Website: home-depot
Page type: customer-info-address
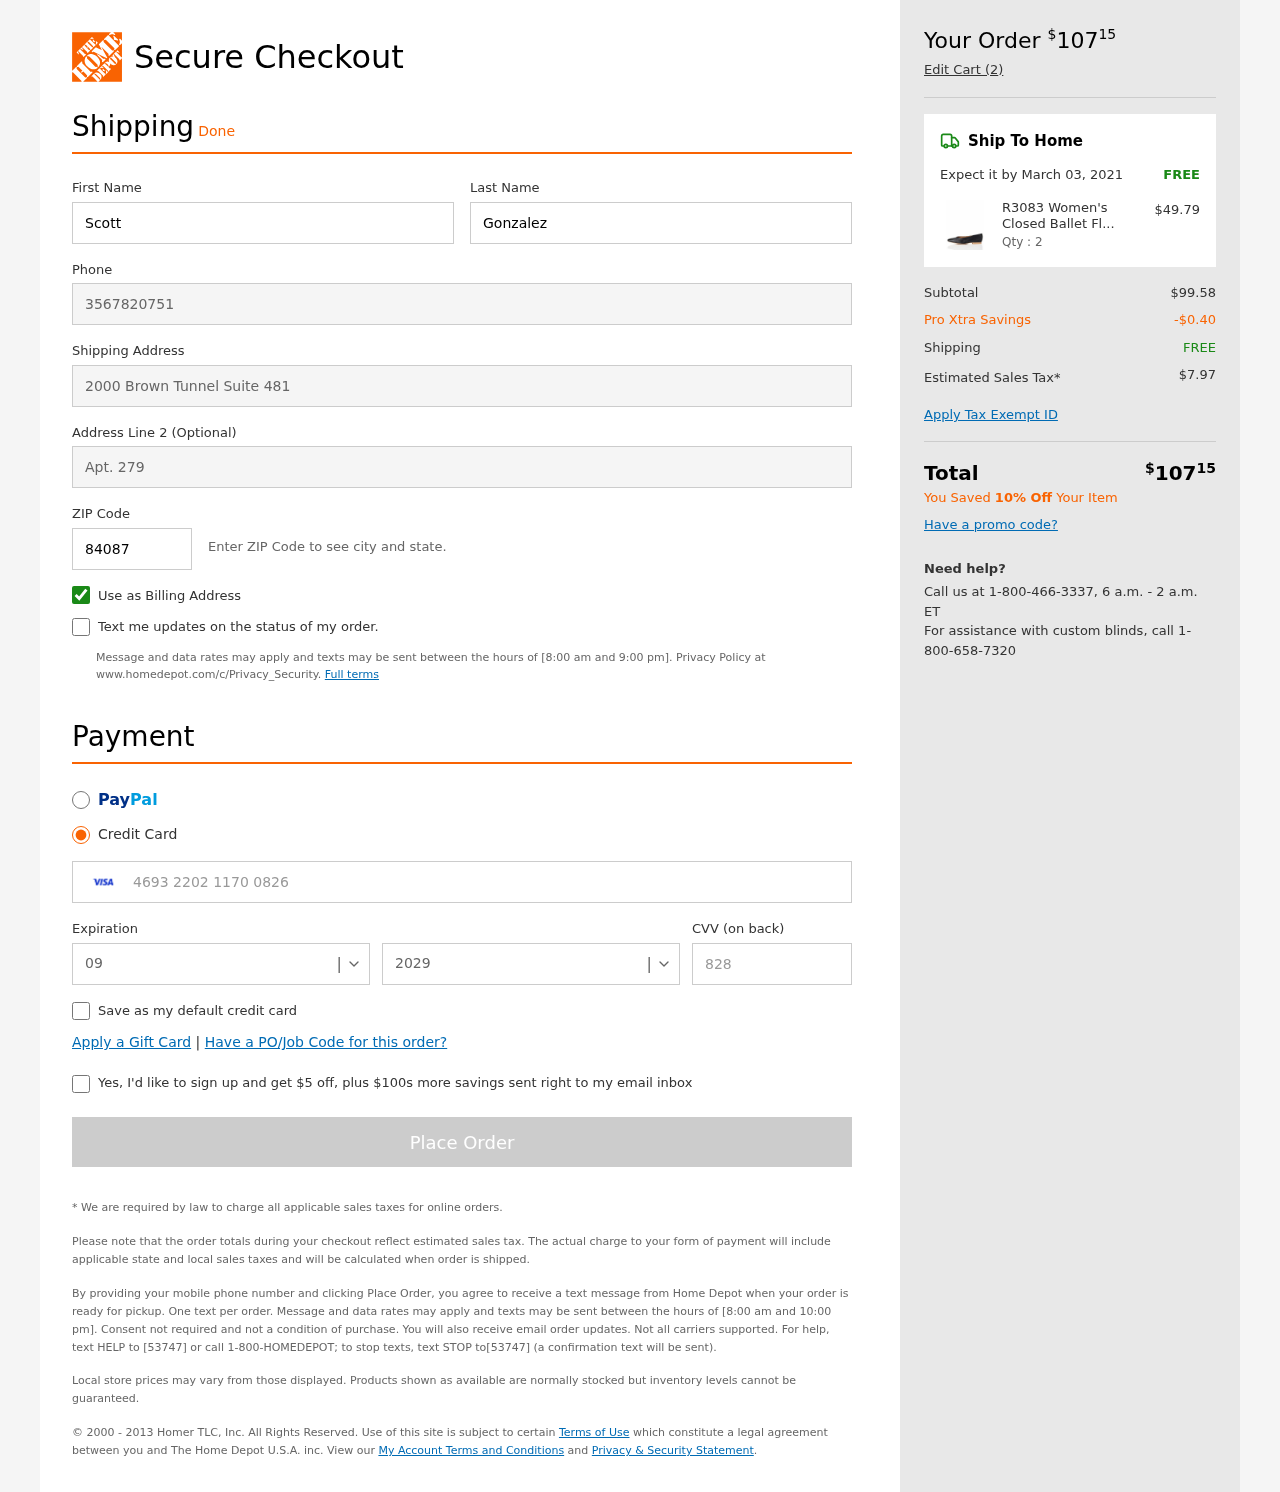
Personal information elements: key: PII_CARD_CVV
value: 828
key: PII_CARD_EXPIRY_MONTH
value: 09
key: PII_CARD_EXPIRY_YEAR
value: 29
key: PII_CARD_NUMBER
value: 4693 2202 1170 0826
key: PII_FIRSTNAME
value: Scott
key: PII_LASTNAME
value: Gonzalez
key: PII_PHONE
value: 3567820751
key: PII_POSTCODE
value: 84087
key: PII_STREET
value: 2000 Brown Tunnel Suite 481
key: PII_STREET2
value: Apt. 279
Product elements: key: PRODUCT1_NAME
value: R3083 Women's Closed Ballet Flats, Black, 37 eu
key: PRODUCT1_PRICE
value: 49.79
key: PRODUCT1_QUANTITY
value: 2
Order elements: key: ORDER_TOTAL
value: $10715
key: ORDER_NUM_ITEMS
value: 2
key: ORDER_DELIVERY_DATE
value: March 03, 2021
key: ORDER_SHIPPING_COST
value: FREE
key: ORDER_SUBTOTAL
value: $99.58
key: ORDER_DISCOUNT
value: -$0.40
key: ORDER_SHIPPING_COST2
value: FREE
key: ORDER_TAX
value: $7.97
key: ORDER_TOTAL2
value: $10715
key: ORDER_SAVINGS_MESSAGE
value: You Saved 10% Off Your Item